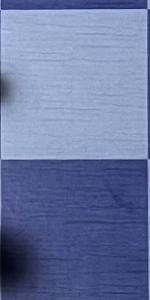
Label: Empty